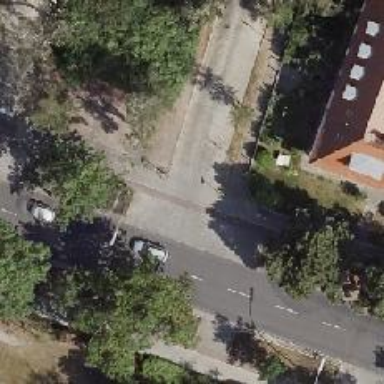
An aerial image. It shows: Residential road.